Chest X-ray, AP view. Patient: 21 years old, sex F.
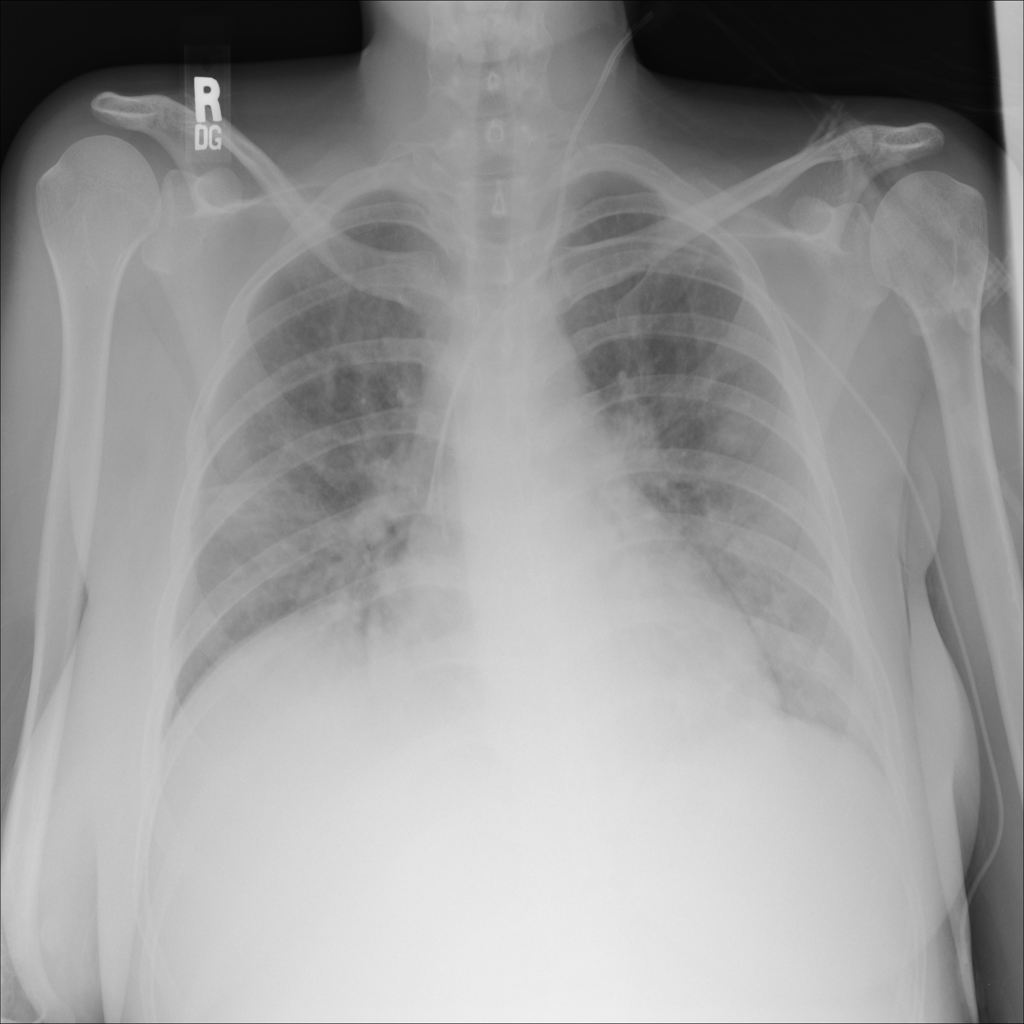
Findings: No Finding